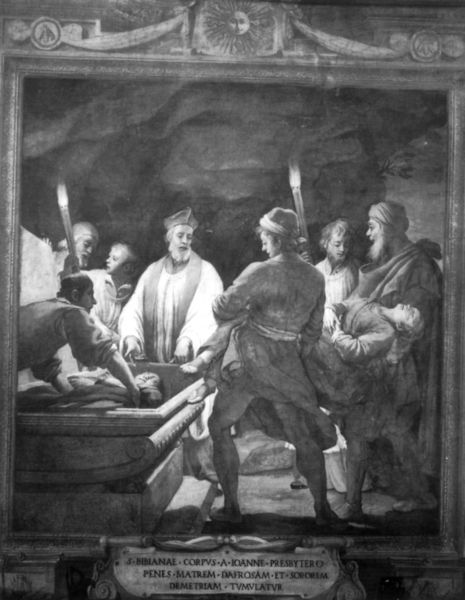
Titel: Die Übertragung der Leichname der Heiligen Bibiana, Dafrosa und Demetria
Künstler: Agostino Ciampelli
Standort: Rom, Kirche St. Bibiana (EU - I - Latium)
Schlagwörter: gemälde, himmel, mann, umhang, wolken, grau, hut, hüte, männer, nacht, schwarz, weiss, bart, bärte, leiche, rahmen, tod, tot, toter, sonne, geistlicher, gewand, höhle, schärpe, schrift, liegen, bischof, gewölbe, schwarz-weiß, text, leichen, tote, pfarrer, beerdigung, sarg, grab, leichnam, priester, grablegung, sakopharg, sarkophag, fackeln, bestattung, gewälbe, tausch, marmorsarg